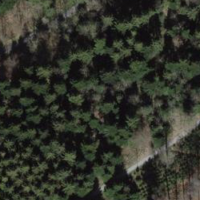
EUNIS habitat code: 44
Species observed at this site:
Lonicera acuminata